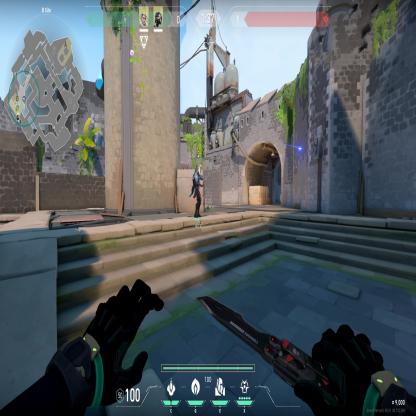
Label: teammate